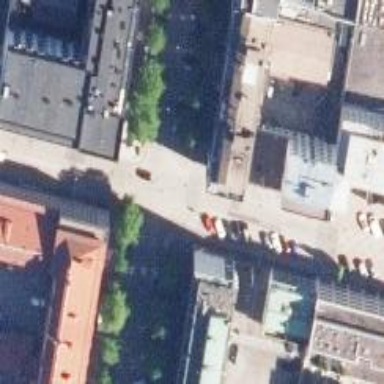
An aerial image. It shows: Footway with asphalt surface that goes through building passage tunnel.